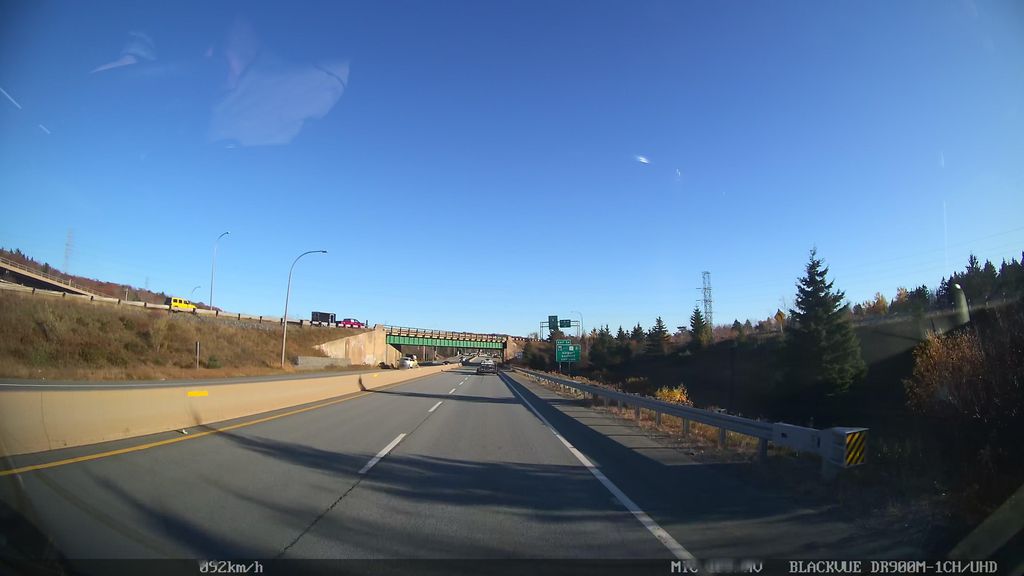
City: halifax